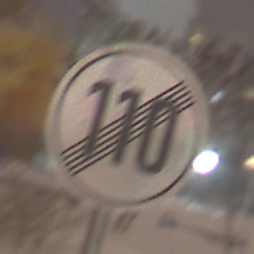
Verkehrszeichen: EndeGeschwindigkeit110
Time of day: Night
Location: Outdoor (Urban)
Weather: Overcast
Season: Winter
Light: Artificial